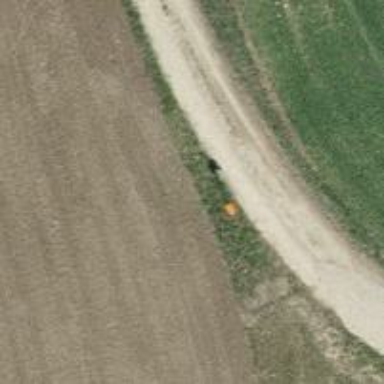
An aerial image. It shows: Aerial marker.